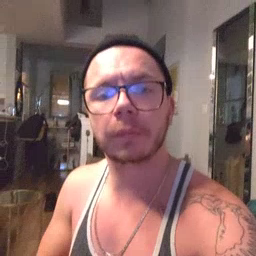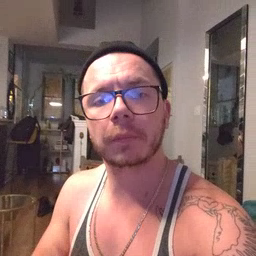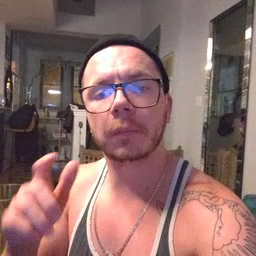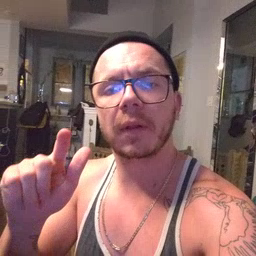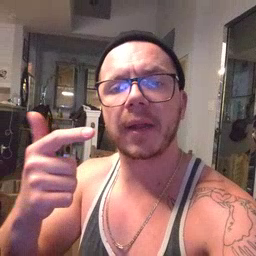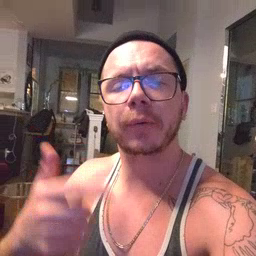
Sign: later